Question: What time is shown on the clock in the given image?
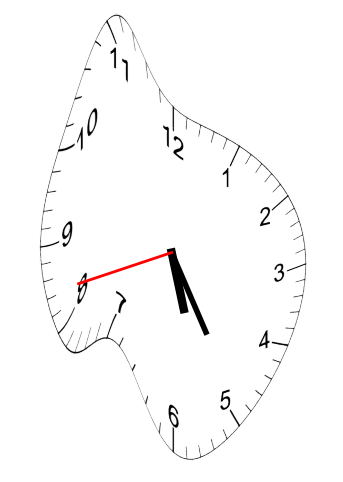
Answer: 05:24:42